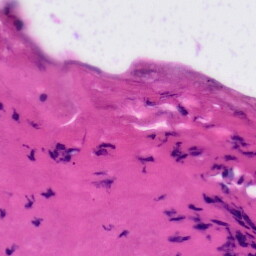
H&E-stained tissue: Tonsil